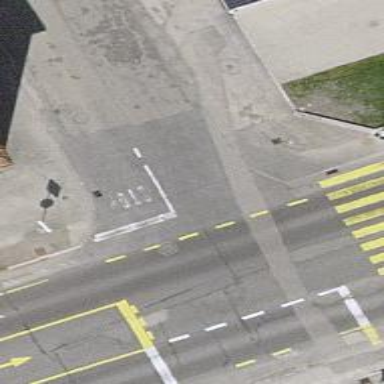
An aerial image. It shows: Sidewalk along the footway.